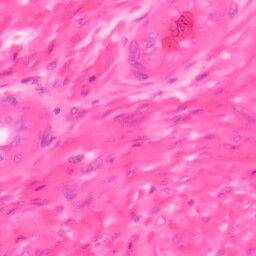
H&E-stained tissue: Colon